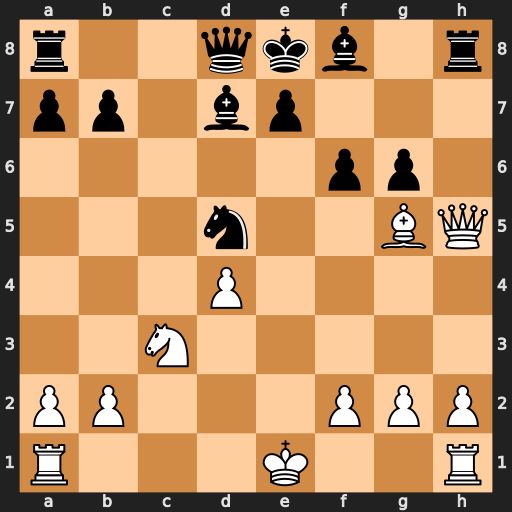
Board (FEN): r2qkb1r/pp1bp3/5pp1/3n2BQ/3P4/2N5/PP3PPP/R3K2R
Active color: w
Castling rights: KQkq
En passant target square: -
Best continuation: Qxg6#